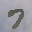
Label: 7